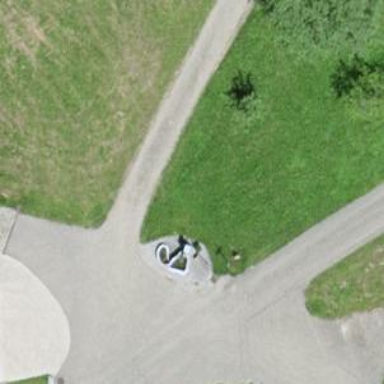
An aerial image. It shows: Fountain.